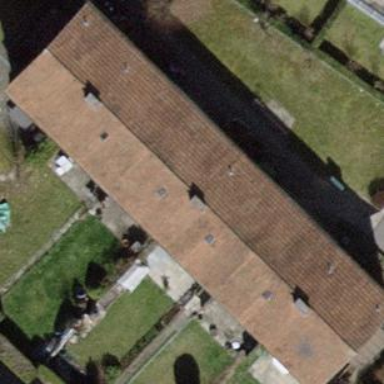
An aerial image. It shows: Terrace building.